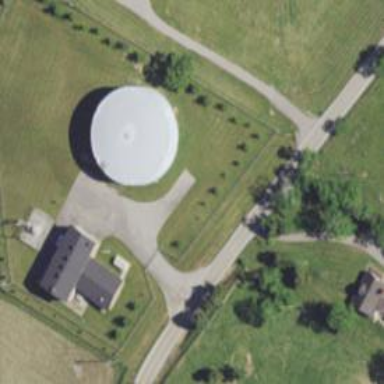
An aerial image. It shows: Water tower that is man-made.